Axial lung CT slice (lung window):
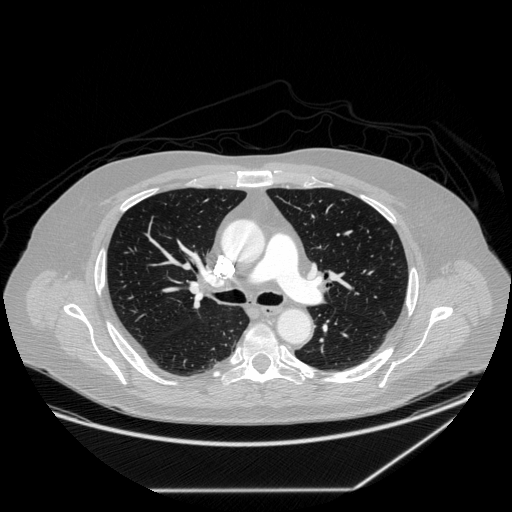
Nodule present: no